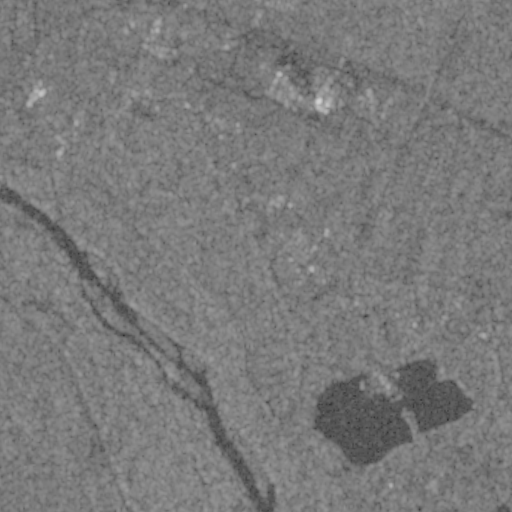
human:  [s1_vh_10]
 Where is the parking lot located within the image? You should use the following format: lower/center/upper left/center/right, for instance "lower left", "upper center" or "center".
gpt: The parking lot is located in the upper right of the image.
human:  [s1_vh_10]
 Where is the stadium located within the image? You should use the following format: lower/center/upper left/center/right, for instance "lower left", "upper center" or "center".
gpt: The stadium is located in the upper left of the image.
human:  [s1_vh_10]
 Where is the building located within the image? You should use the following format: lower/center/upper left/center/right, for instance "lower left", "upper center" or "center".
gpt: There is no building in the image.

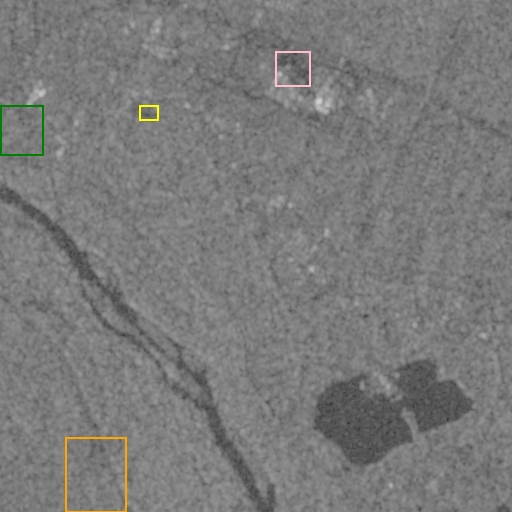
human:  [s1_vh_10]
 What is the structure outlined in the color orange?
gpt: The structure outlined in orange is a crop field.
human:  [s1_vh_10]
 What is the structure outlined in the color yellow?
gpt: The structure outlined in yellow is a park.
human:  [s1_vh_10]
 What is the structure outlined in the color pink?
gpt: The structure outlined in pink is a parking lot.
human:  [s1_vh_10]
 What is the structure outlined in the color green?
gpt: The structure outlined in green is a quarry.
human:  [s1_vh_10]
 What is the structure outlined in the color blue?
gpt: There is no blue outline.